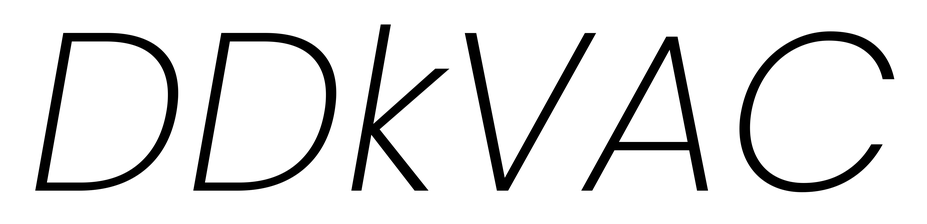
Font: Poppins-ExtraLightItalic